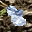
Label: 8